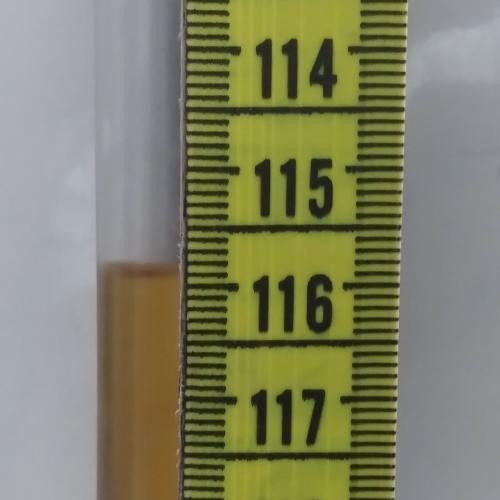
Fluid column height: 115.9 cm